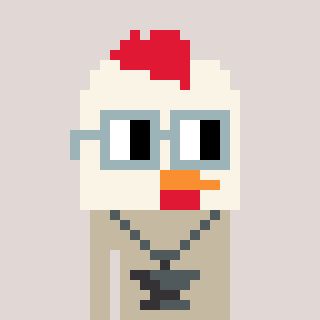
a pixel art character with square dark gray glasses, a chicken-shaped head and a bege-colored body on a warm background